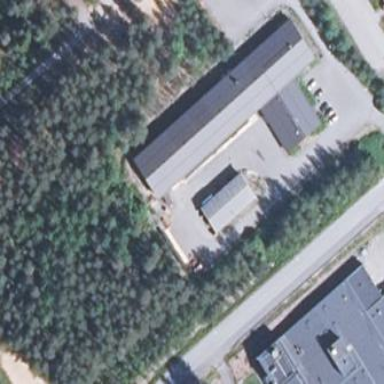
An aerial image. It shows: Industrial building.